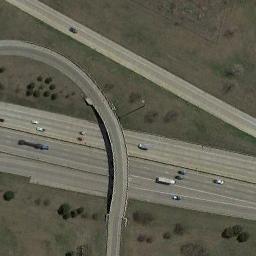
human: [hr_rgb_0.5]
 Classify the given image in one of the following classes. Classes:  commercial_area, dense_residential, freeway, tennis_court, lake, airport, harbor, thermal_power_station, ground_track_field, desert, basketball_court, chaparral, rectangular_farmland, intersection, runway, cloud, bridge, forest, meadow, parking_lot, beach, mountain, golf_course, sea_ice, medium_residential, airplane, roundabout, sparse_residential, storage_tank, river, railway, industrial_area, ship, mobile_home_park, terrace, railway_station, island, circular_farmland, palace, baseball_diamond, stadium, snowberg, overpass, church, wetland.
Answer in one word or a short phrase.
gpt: overpass